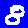
Digit: 8